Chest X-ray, AP view. Patient: 66 years old, sex F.
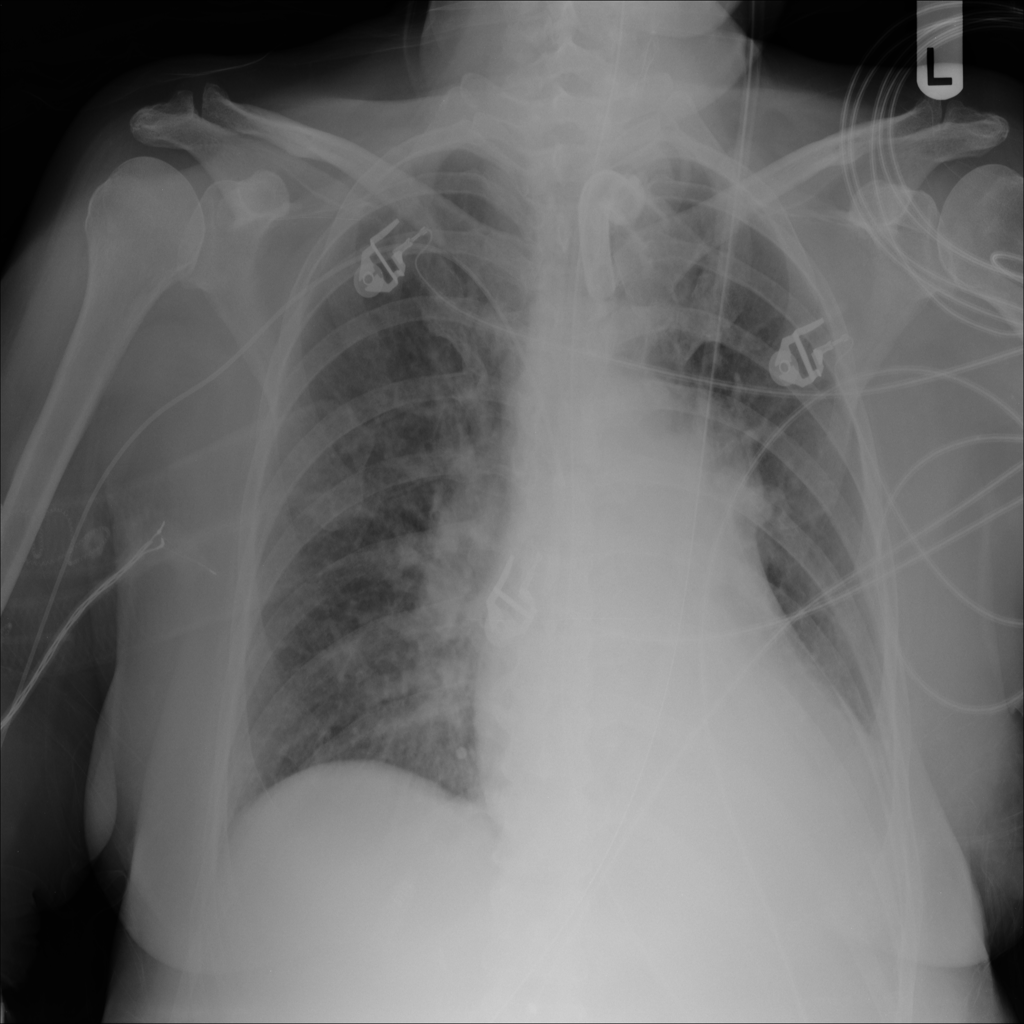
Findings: Consolidation, Mass